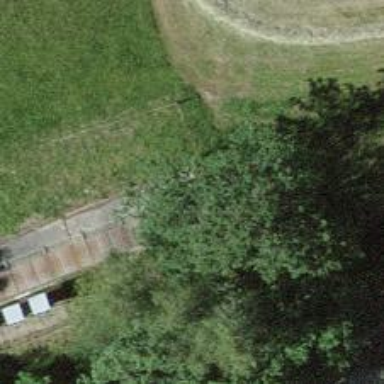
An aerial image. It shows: Retaining wall.